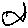
Label: fish